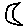
Label: moon